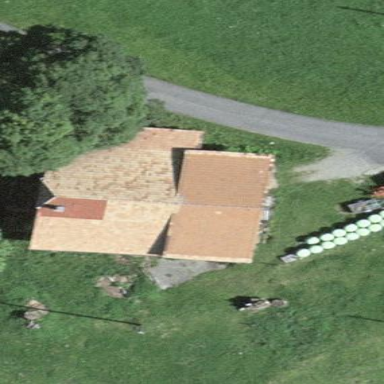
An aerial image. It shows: Barn.